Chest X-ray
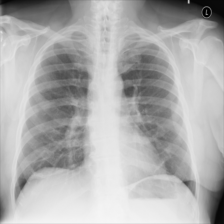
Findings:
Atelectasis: negative
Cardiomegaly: negative
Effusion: negative
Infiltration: negative
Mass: negative
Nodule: negative
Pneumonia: negative
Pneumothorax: negative
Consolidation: negative
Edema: negative
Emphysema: negative
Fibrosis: negative
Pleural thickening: negative
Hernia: negative